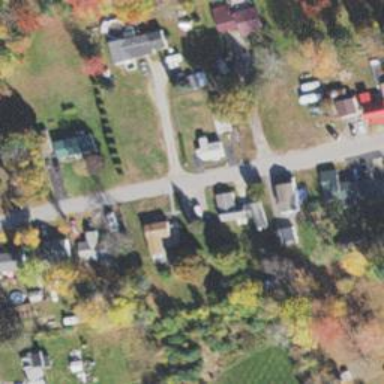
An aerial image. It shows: Driveway leading to service road.